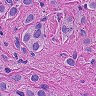
Metastatic tissue present: yes